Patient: sex M, age 32
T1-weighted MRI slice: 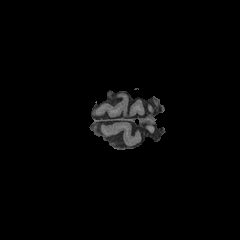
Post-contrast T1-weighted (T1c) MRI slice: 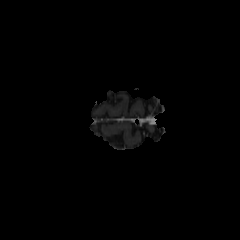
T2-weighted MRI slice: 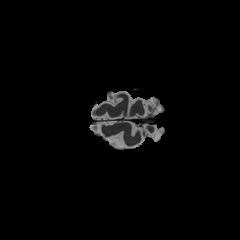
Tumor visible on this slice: no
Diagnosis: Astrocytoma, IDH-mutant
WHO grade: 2